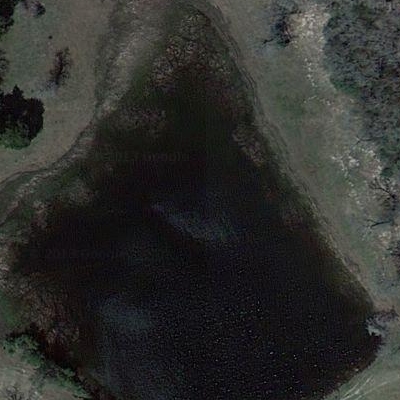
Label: RiverLake